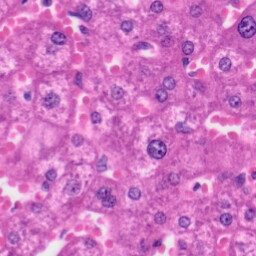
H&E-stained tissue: Liver